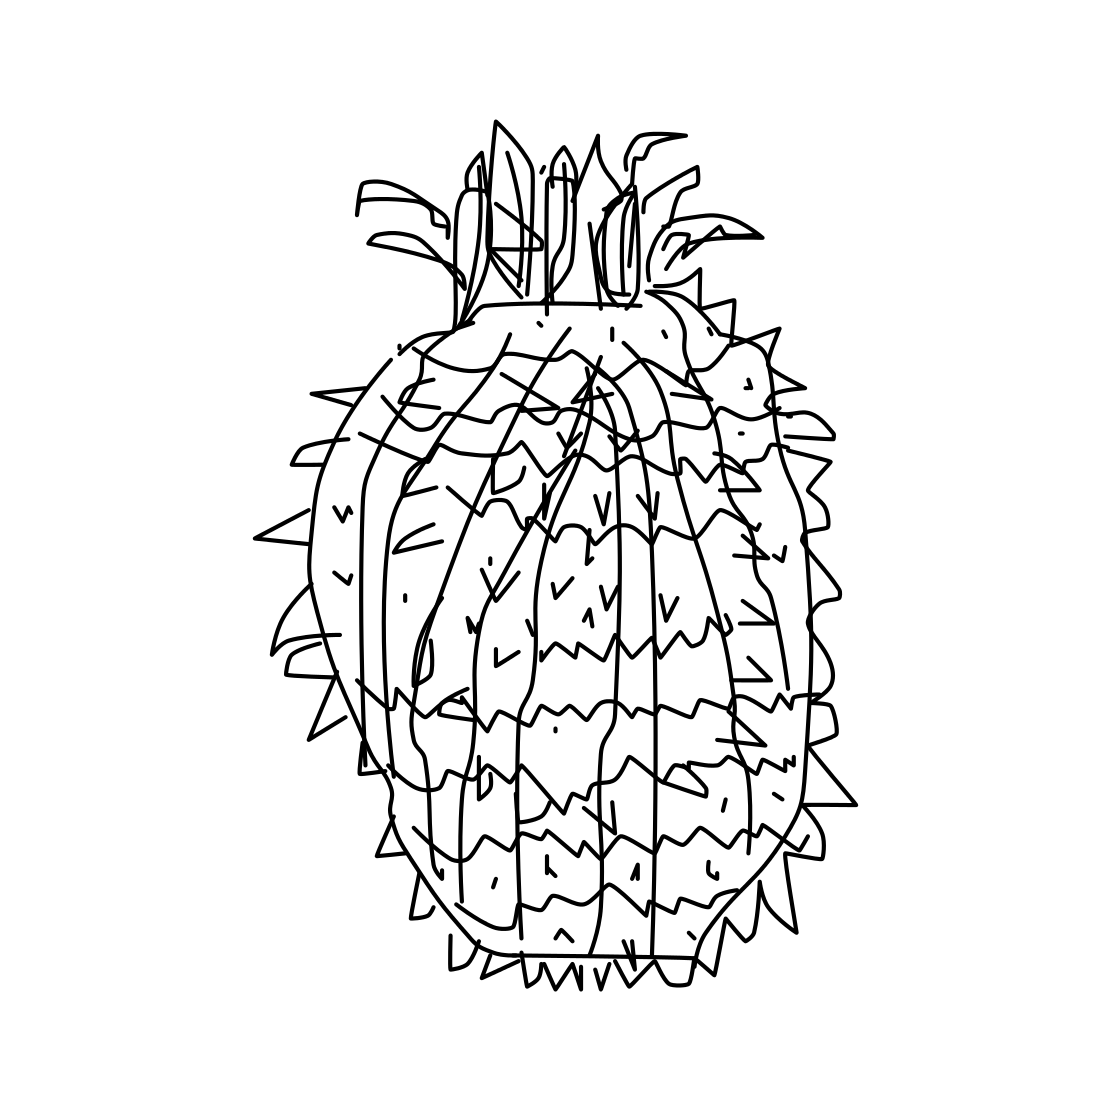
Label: pineapple